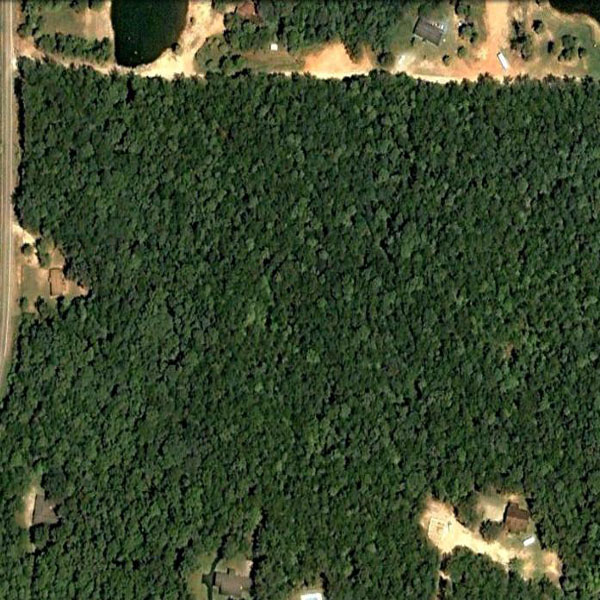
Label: Forest